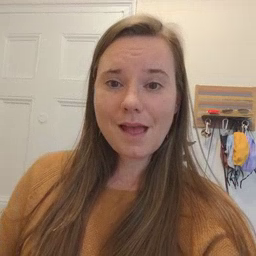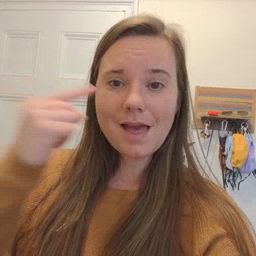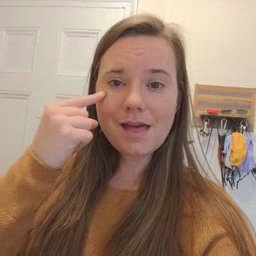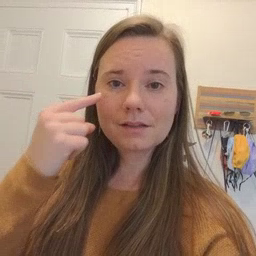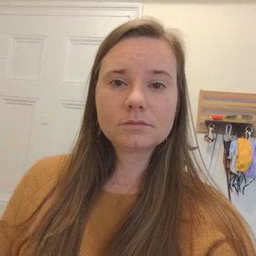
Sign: eye